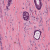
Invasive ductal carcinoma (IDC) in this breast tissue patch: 1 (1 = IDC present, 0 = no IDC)